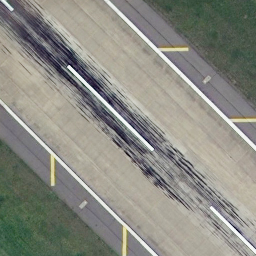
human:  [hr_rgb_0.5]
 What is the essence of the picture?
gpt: runway